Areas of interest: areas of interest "Huayu Financial Era Square"
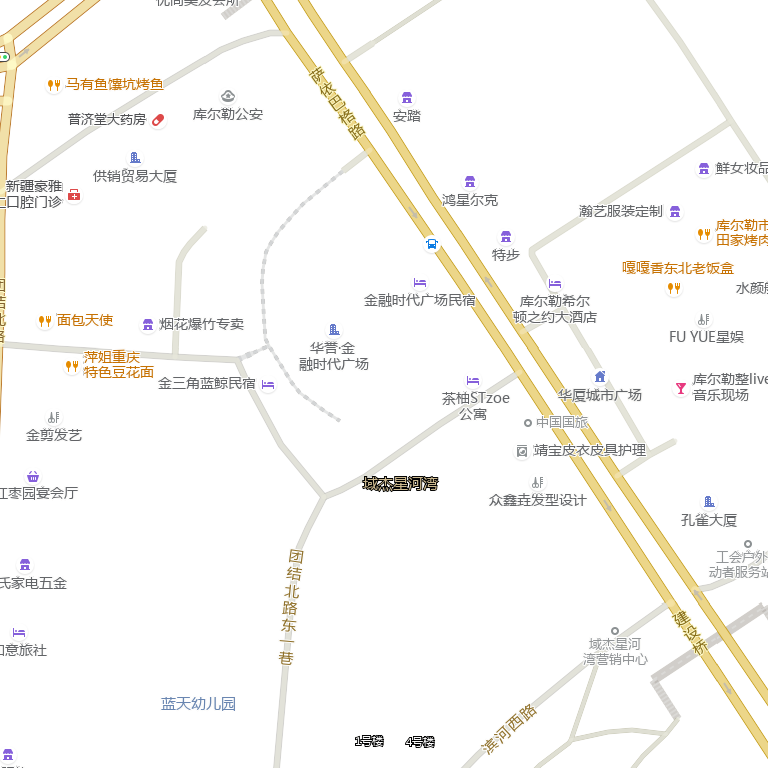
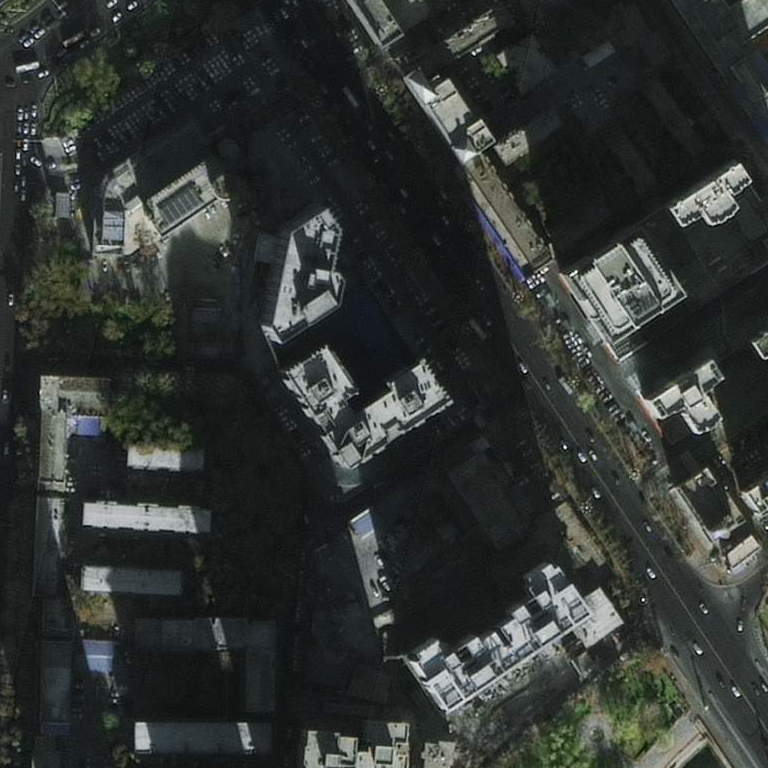